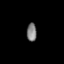
Tissue: lung
Cell type: Epithelial cells
Senescence score: 0.1999
Nuclear area (px): 182
Mean DAPI intensity: 122.049